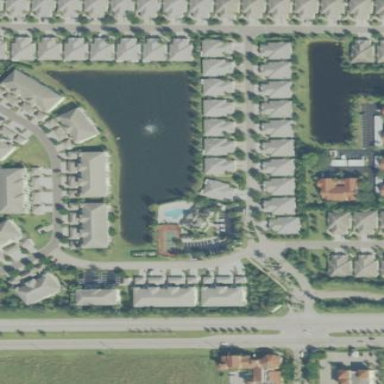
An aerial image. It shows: Residential area within neighborhood.